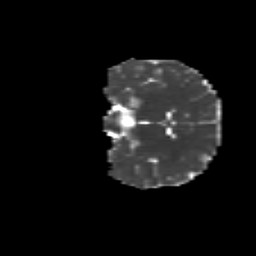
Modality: MD
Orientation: coronal
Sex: female
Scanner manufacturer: siemens
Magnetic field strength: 3 T
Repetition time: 5 s
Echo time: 0.071 s